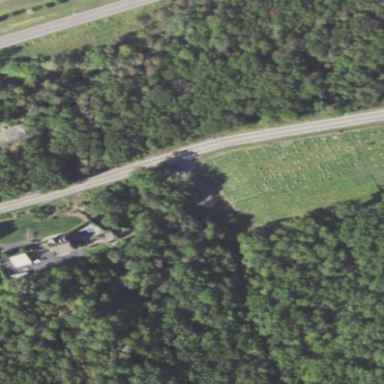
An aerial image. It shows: Cemetery.